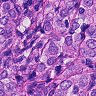
Metastatic tissue present: yes